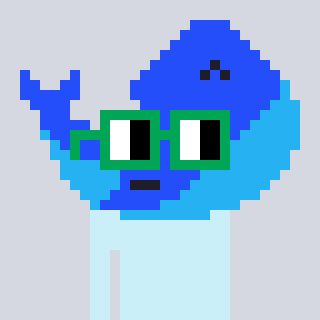
a pixel art character with square green glasses, a whale-shaped head and a red-colored body on a cool background